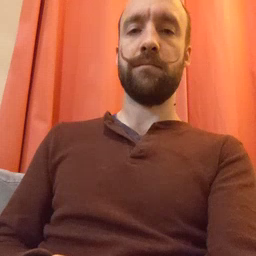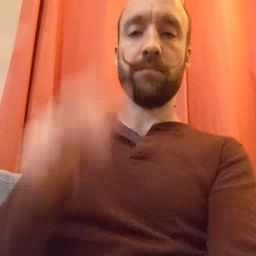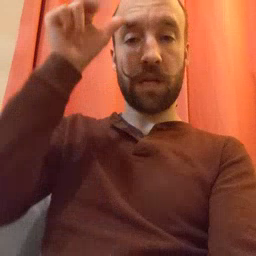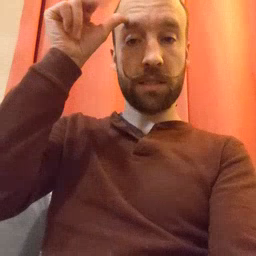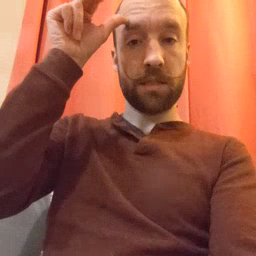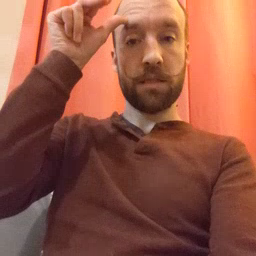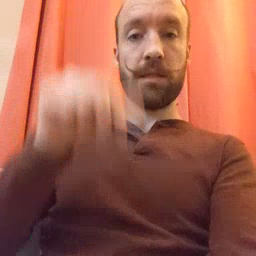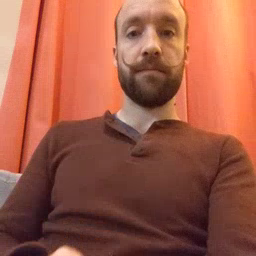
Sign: horse